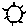
Label: sun